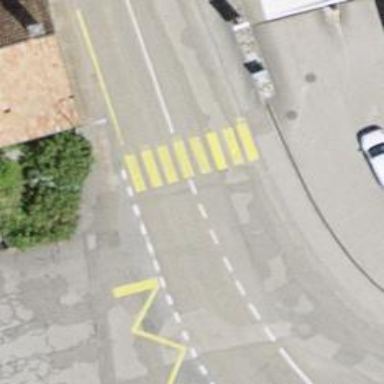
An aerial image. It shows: Uncontrolled zebra crossing on the road.